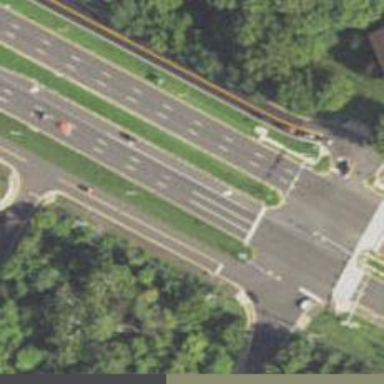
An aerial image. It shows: This image shows trunk highway that functions as expressway.